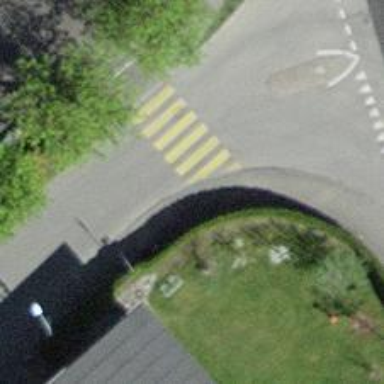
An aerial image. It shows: Uncontrolled zebra crossing on the road.